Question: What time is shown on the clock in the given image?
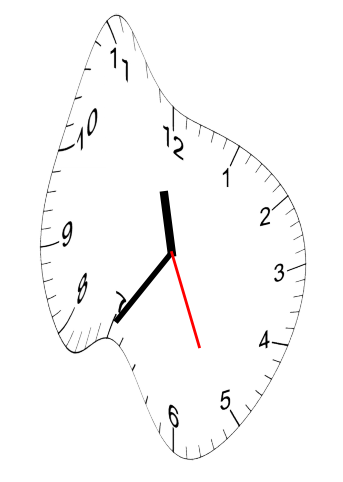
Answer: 11:35:26